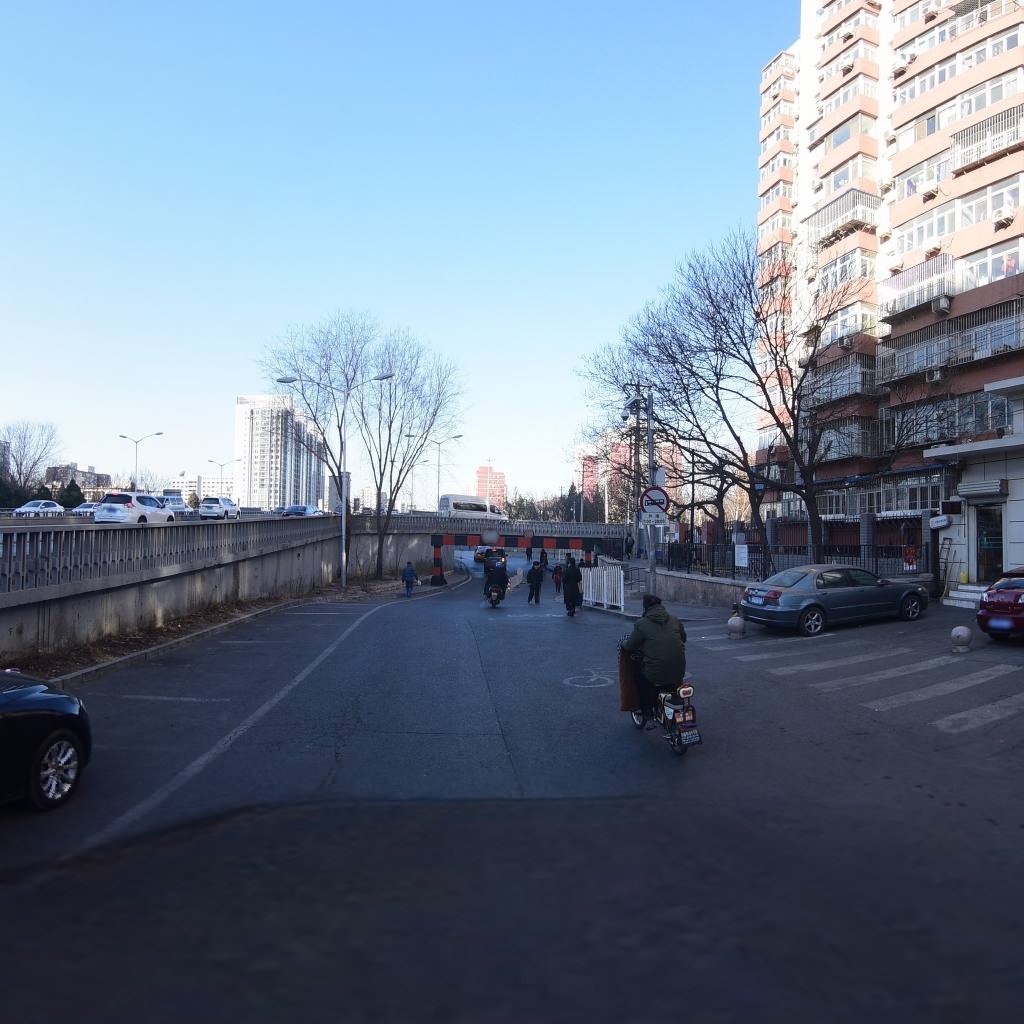
Region: Dongcheng
Road damage annotations: transverse crack, alligator crack, longitudinal crack